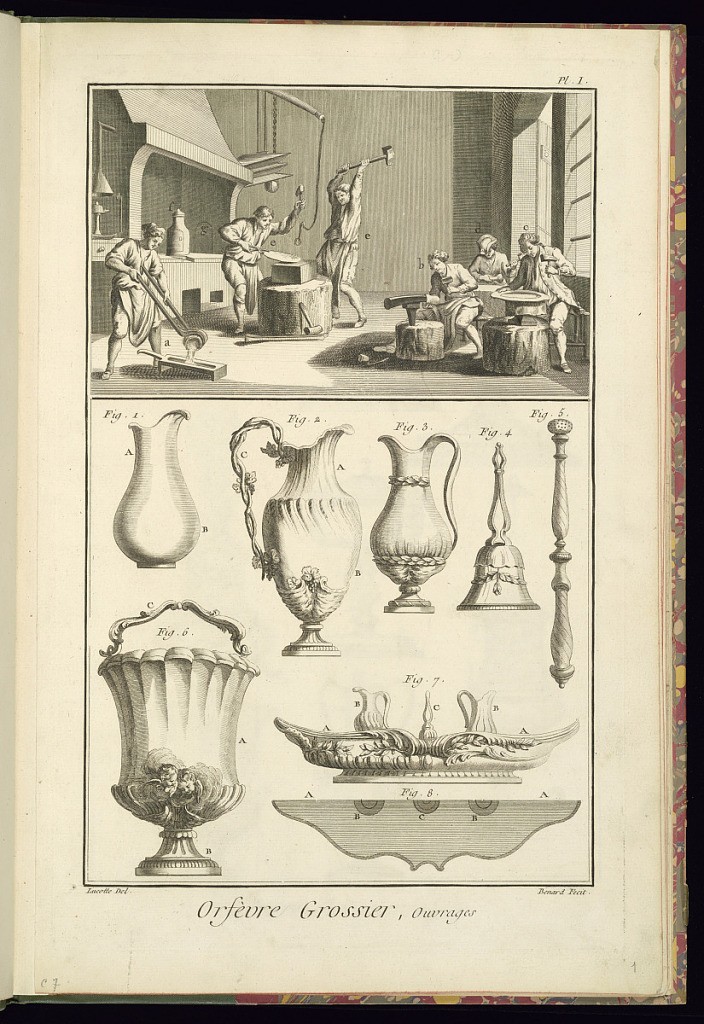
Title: Orfèvre Grossier, Ouvrages
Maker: J.R. Lucotte, French, 1733 – 1784
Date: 1762
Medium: Etching and engraving on laid paper
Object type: Print
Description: Plate depicting a silversmith's workshop in the upper half of the page, with six male figures working. Different objects from the illustration are labelled with letters. In the lower half of the plate, eight labelled designs for objects made of silver including ewers, shallow bowl, bell, bucket or aspersorium, and an aspergillum used for casting holy water. The plate is titled, numbered, and signed.